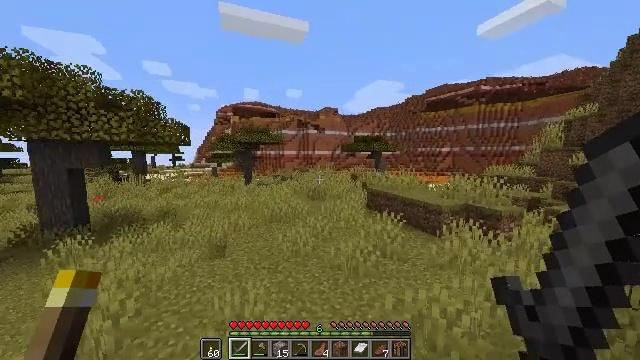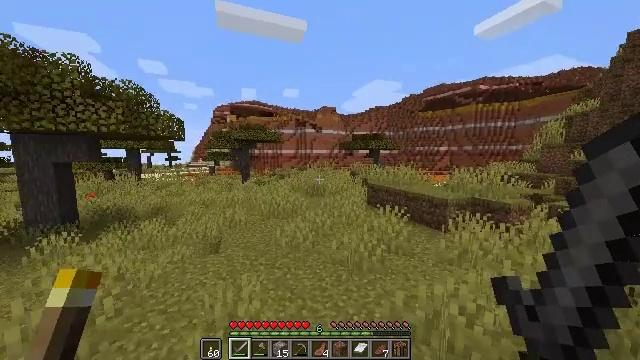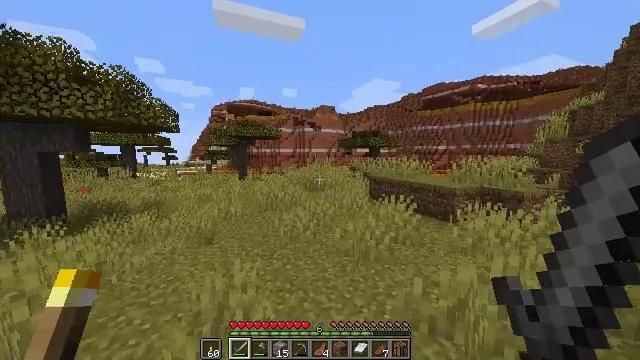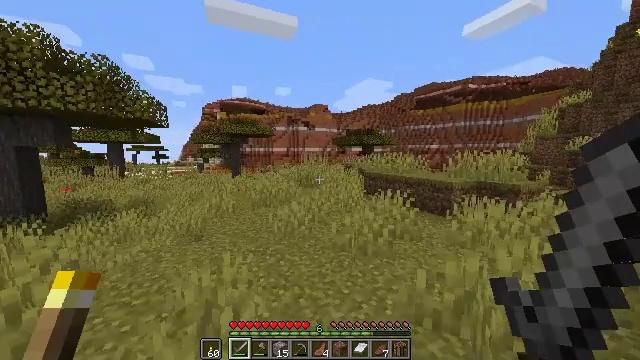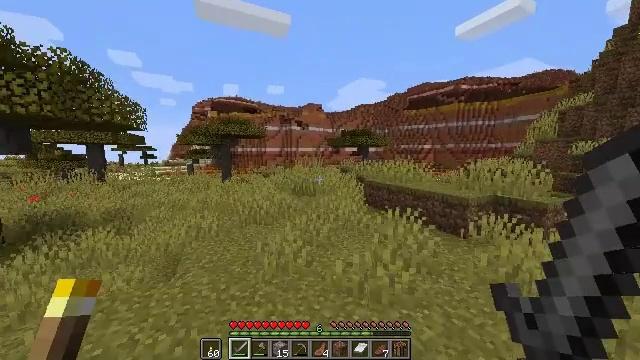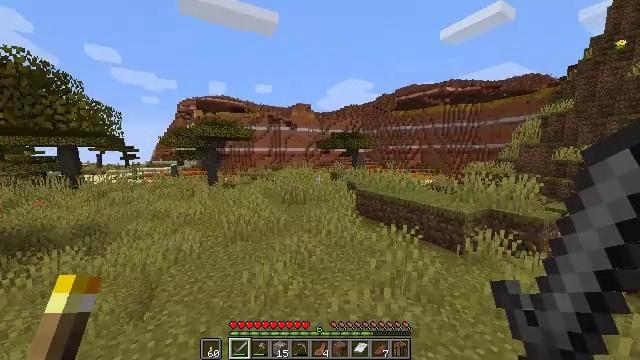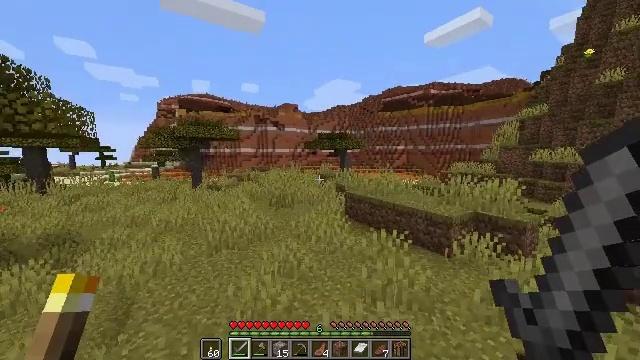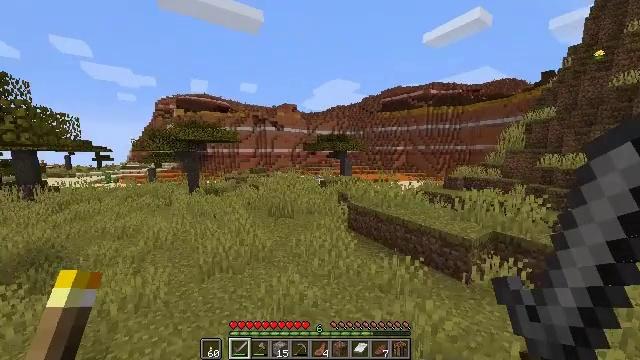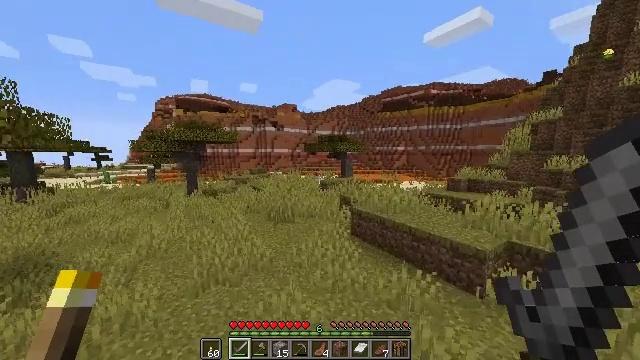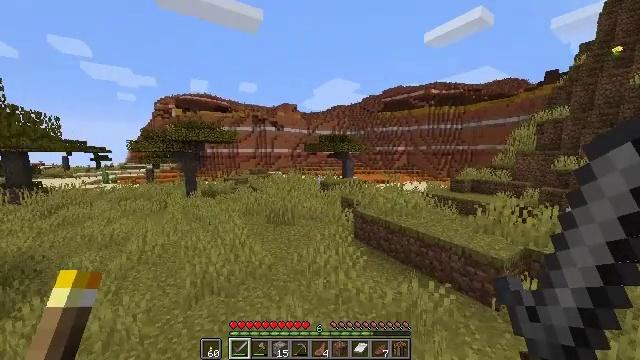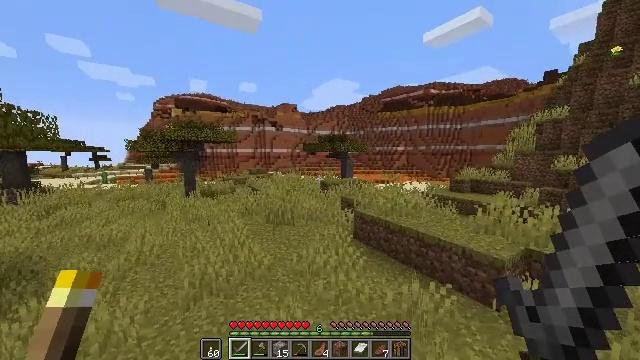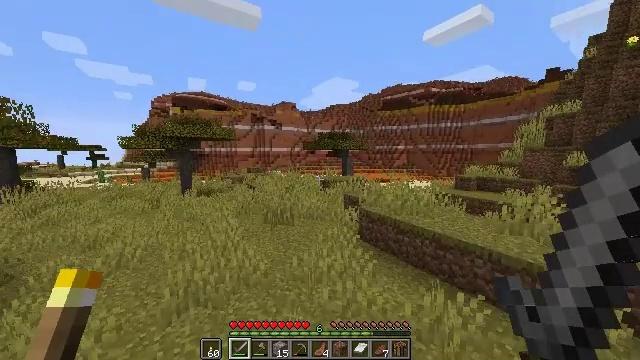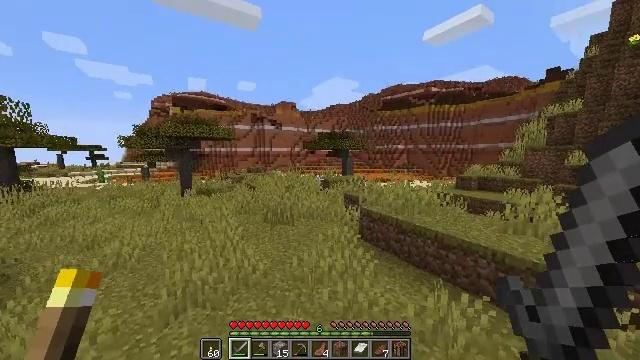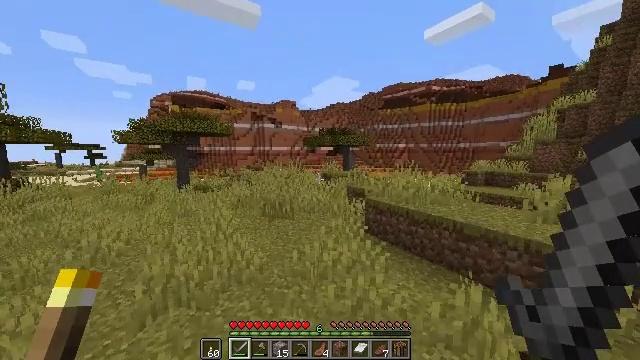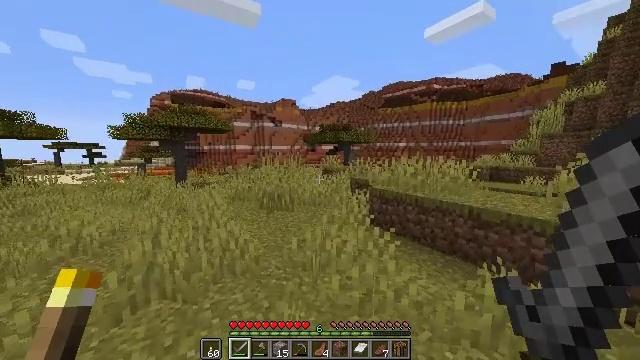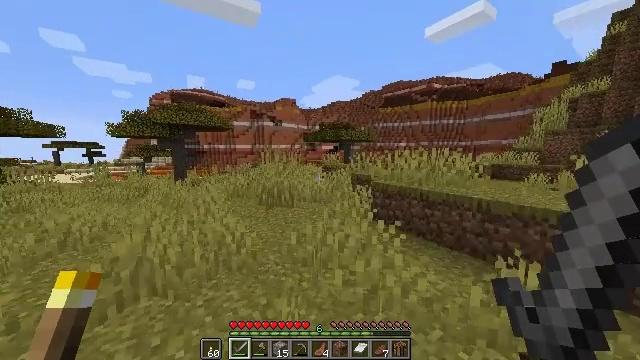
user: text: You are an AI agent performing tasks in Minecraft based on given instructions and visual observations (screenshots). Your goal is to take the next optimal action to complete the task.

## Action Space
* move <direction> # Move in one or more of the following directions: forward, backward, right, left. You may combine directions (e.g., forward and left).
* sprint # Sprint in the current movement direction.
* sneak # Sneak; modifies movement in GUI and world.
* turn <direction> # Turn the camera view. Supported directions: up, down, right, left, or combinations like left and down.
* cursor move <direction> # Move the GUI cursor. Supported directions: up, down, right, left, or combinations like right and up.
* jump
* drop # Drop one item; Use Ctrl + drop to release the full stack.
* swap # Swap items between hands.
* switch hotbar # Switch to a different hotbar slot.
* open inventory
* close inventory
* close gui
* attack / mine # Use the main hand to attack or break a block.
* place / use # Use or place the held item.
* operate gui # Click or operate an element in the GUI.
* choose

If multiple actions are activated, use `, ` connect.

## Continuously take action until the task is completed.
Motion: motion action
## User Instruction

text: Attack the ground to gather sand.
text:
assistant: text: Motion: move forward, sprint, jump
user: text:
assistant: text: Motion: move forward, sprint, jump
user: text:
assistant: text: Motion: move forward, sprint, turn right, jump
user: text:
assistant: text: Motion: move forward, sprint, turn right, jump
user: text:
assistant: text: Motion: move forward, sprint, turn right, jump
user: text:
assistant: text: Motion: move forward, sprint, turn right, jump
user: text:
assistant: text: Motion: move forward, sprint, jump
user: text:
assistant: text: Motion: move forward, sprint, jump
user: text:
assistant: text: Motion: move forward, sprint, jump
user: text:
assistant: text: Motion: move forward, sprint, jump
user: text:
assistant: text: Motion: move forward, sprint, jump
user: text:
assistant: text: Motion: move forward, sprint, jump
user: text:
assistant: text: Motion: move forward, sprint, jump
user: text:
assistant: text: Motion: move forward, sprint, jump
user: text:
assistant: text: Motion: move forward, sprint, jump
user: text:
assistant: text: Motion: move forward, sprint, jump
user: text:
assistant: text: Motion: move forward, sprint, jump
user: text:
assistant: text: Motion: move forward, sprint, jump
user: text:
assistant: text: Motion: move forward, sprint, jump
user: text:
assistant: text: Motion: move forward, sprint, jump
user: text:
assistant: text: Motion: move forward, sprint, jump
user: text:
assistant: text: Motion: move forward, sprint, jump
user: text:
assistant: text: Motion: move forward, sprint, jump
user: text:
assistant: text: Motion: move forward, sprint, jump
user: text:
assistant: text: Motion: move forward, sprint, jump
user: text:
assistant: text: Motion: move forward, sprint, jump
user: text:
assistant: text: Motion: move forward, sprint, jump
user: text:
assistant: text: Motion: move forward, sprint, jump
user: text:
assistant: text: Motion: move forward, sprint, jump
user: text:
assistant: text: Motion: move forward, sprint, jump